Interaction volume radius: 10 \u00c5
Interaction volume height: 20 \u00c5
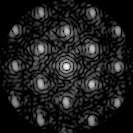
Disorder parameter: 0.2675